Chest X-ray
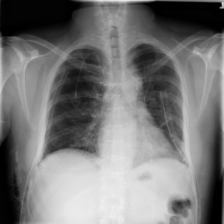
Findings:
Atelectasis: negative
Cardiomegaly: negative
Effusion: negative
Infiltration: positive
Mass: negative
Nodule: negative
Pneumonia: negative
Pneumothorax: positive
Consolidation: negative
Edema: negative
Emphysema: negative
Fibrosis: negative
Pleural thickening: negative
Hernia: negative